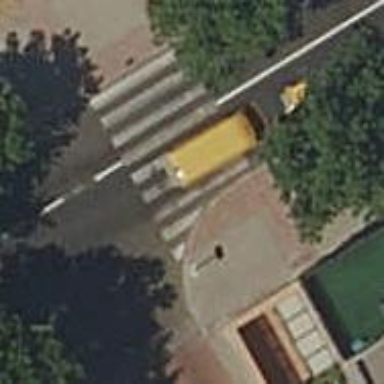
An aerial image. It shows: Uncontrolled zebra crossing on the road.